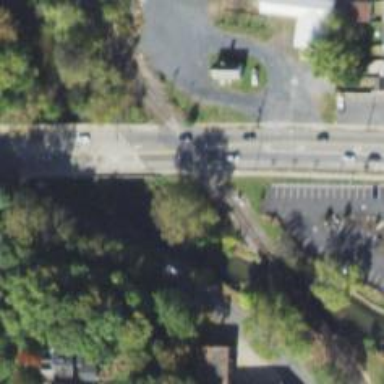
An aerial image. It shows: Level crossing along the railway.